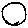
Label: circle